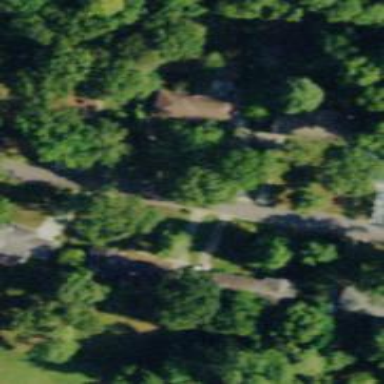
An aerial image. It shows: Asphalt road in residential area.